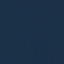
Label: SeaLake